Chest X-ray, PA view. Patient: 13 years old, sex F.
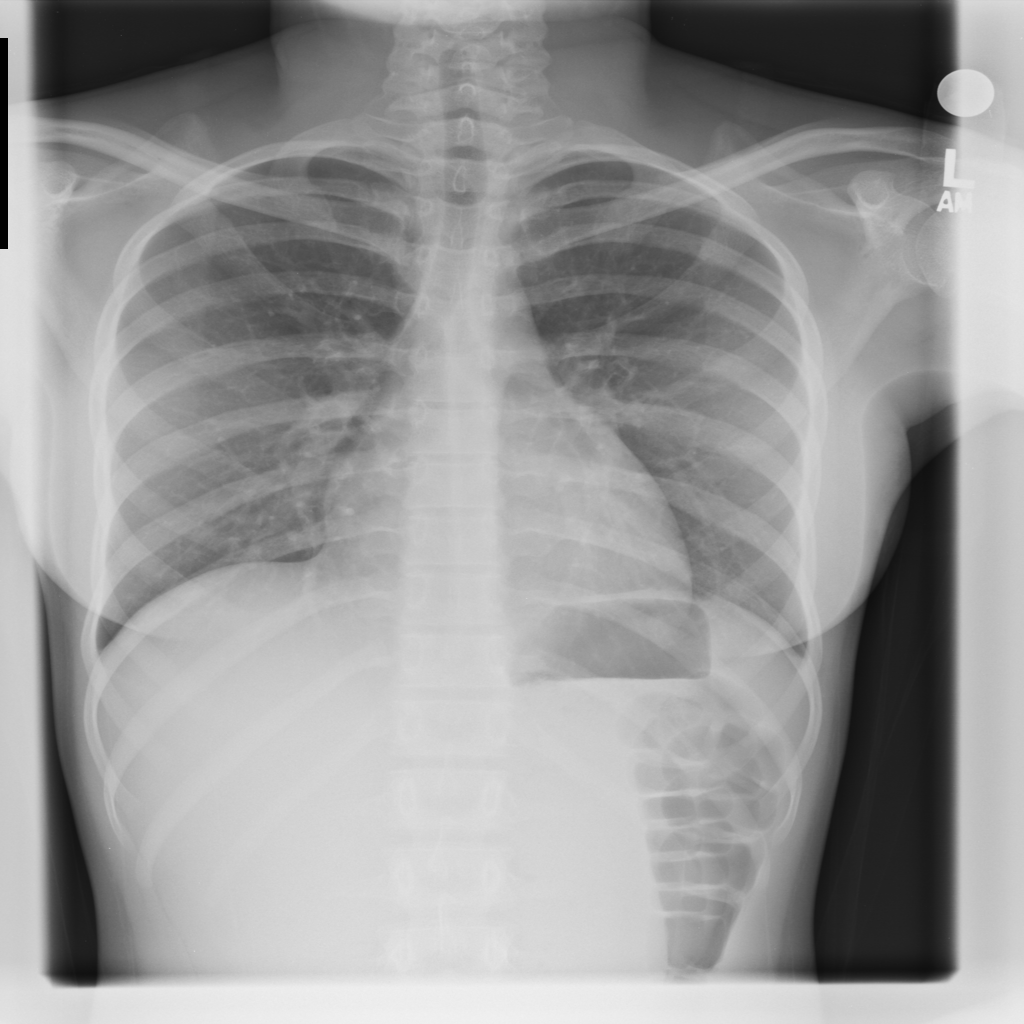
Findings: No Finding